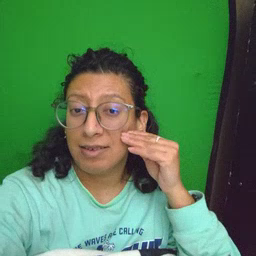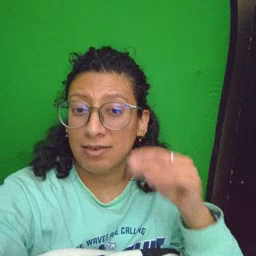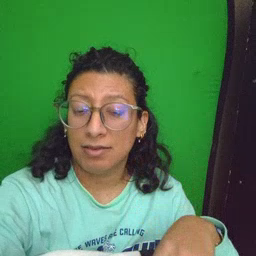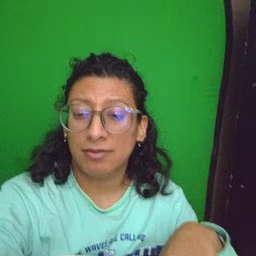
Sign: kiss